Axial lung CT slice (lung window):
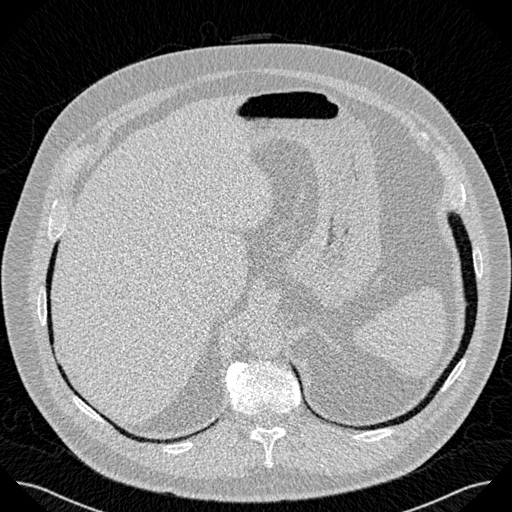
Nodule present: no